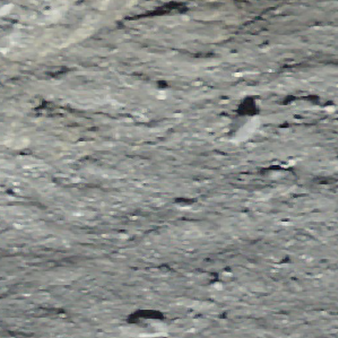
Label: other